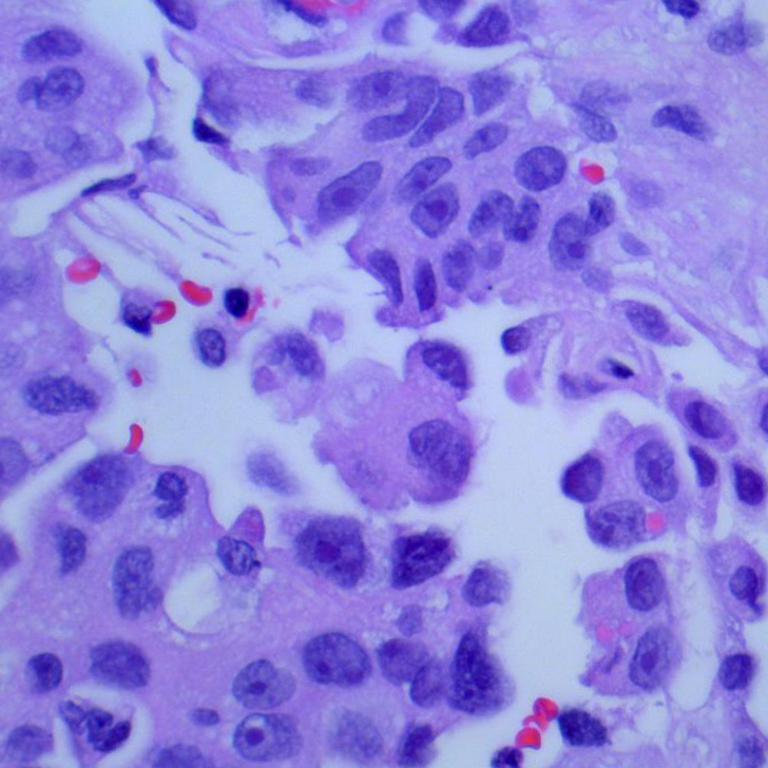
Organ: lung
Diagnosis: adenocarcinomas